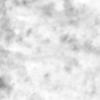
Label: no_change